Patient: sex F, age 77
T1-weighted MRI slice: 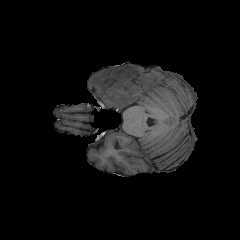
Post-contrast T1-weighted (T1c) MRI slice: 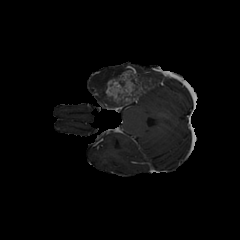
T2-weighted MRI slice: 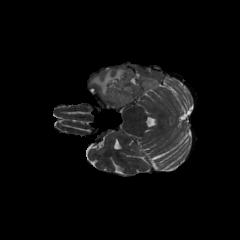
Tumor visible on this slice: yes
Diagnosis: Glioblastoma, IDH-wildtype
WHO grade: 4